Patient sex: F
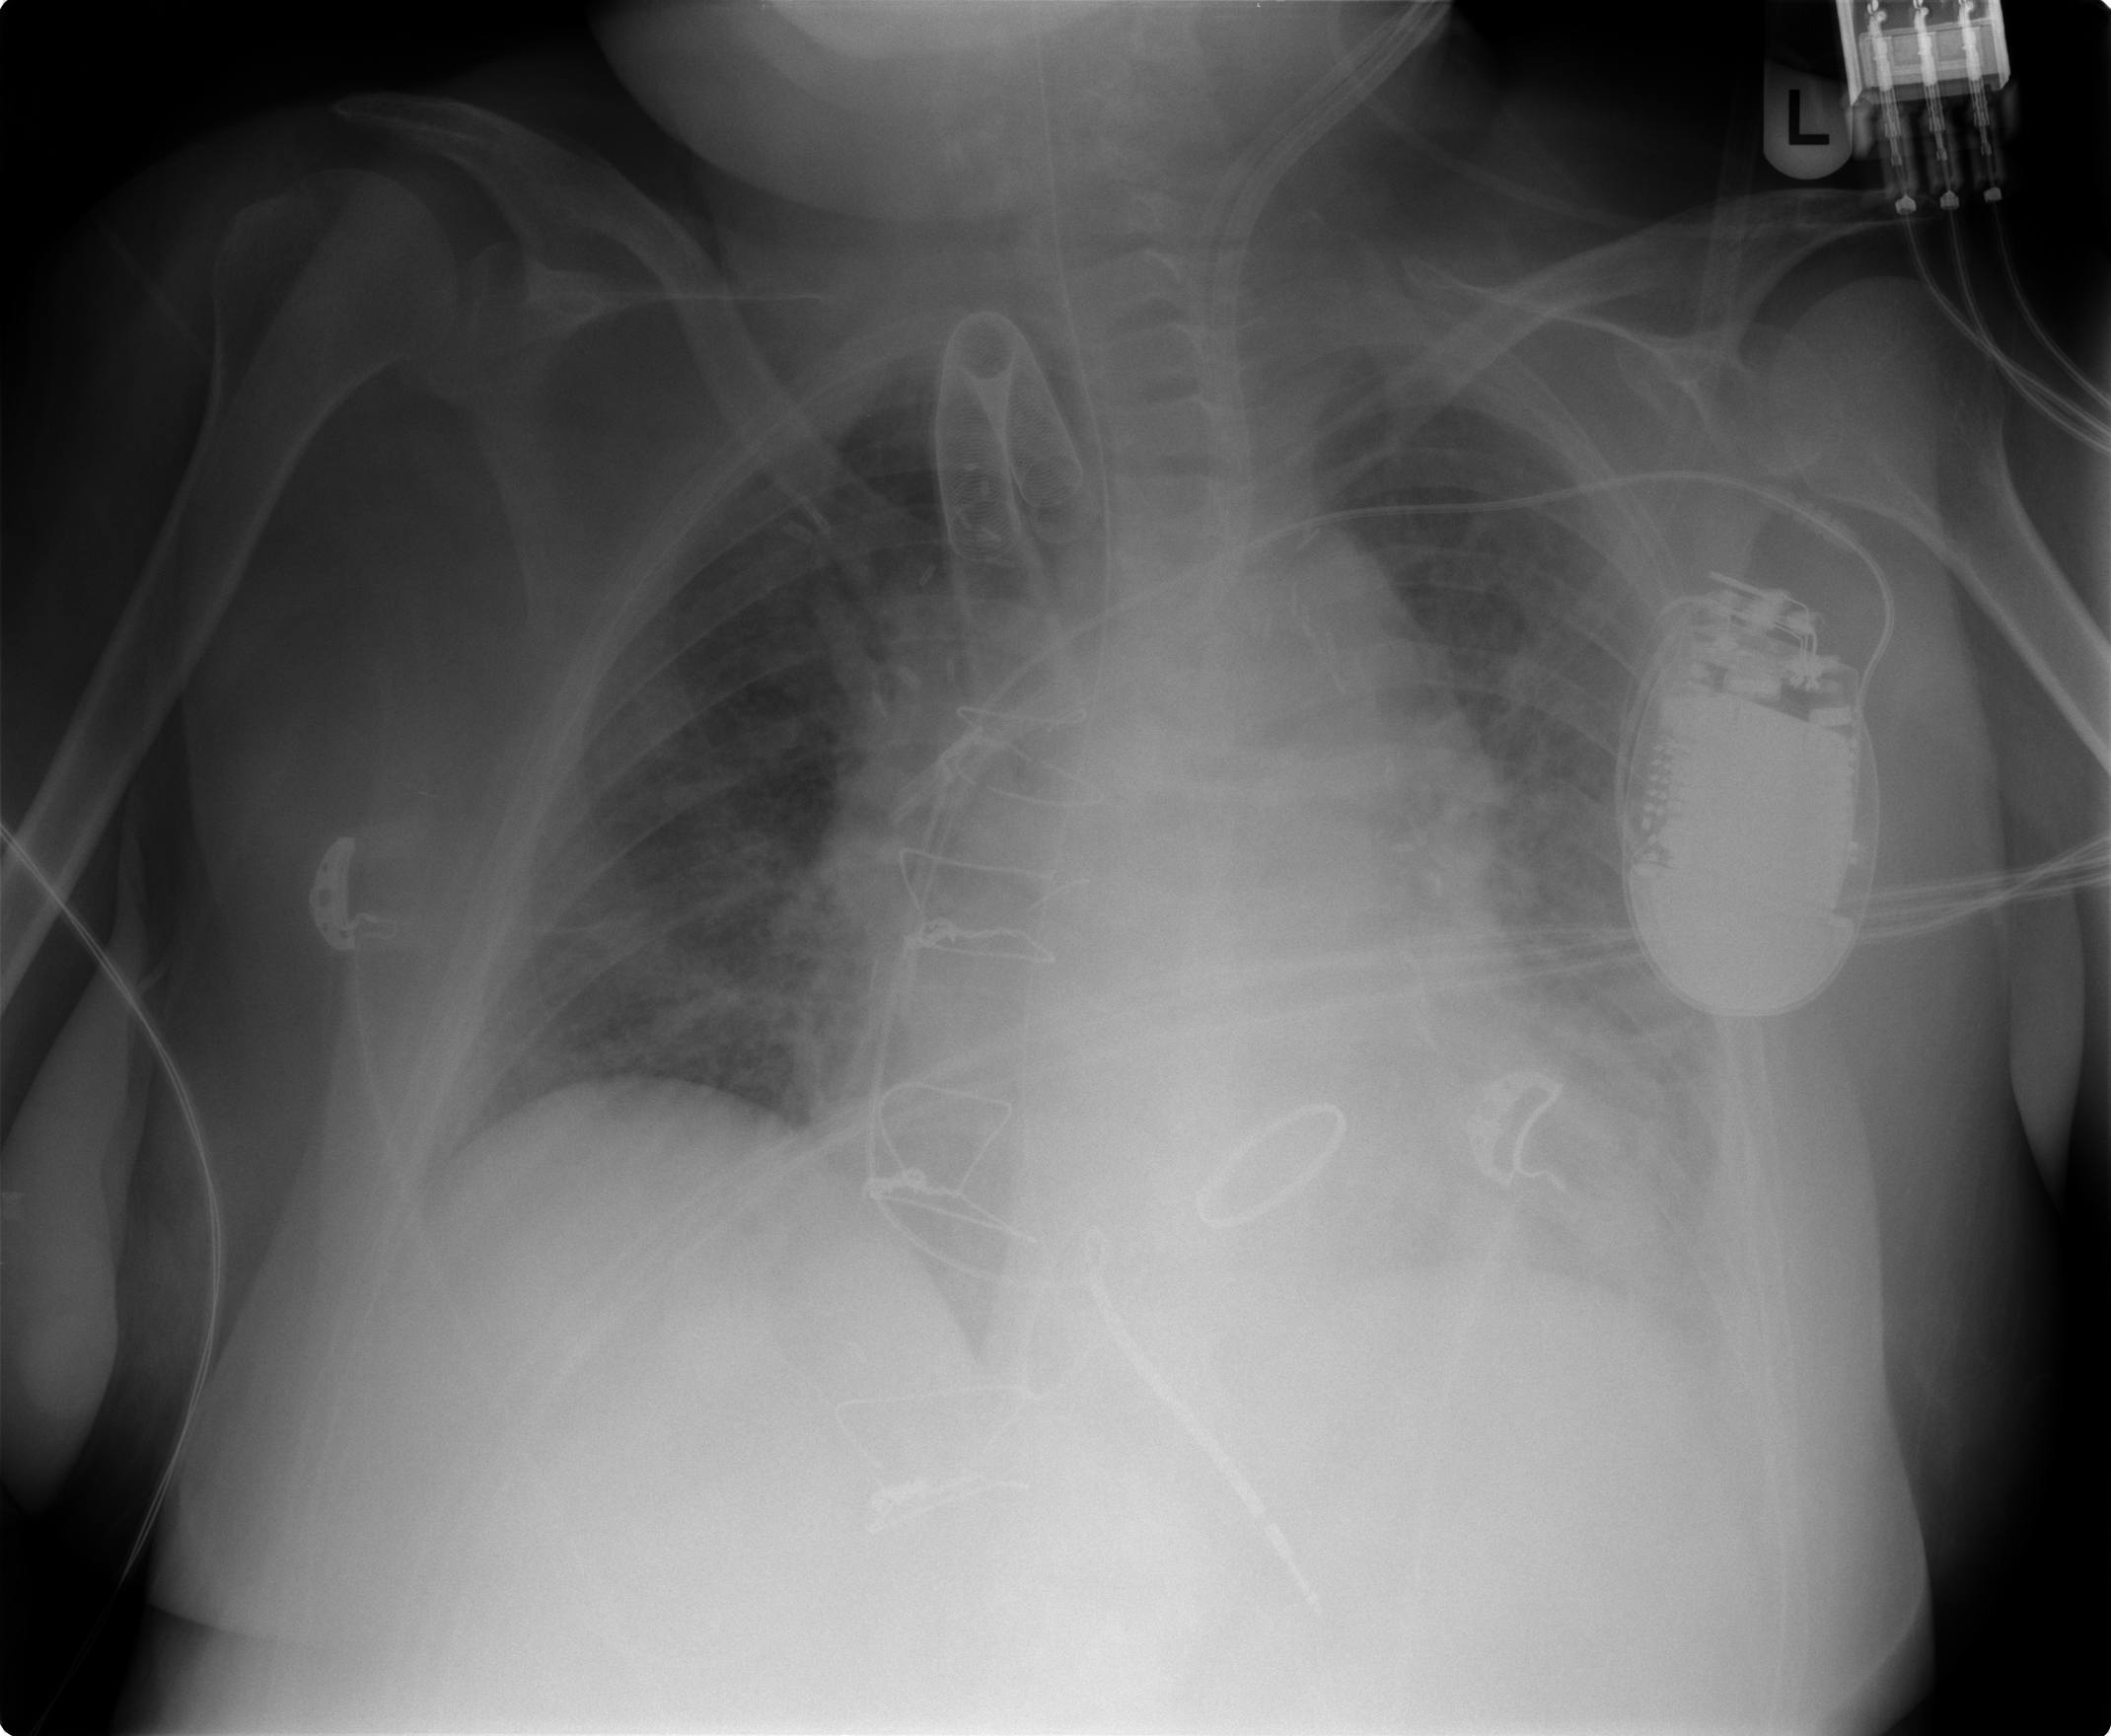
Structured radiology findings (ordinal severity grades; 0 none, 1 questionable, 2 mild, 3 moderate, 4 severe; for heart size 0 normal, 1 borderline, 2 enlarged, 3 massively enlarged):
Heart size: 2
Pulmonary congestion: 2
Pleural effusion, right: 0
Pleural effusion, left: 2
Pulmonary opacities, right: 2
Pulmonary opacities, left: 3
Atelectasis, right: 2
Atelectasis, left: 3